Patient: sex M, age 45
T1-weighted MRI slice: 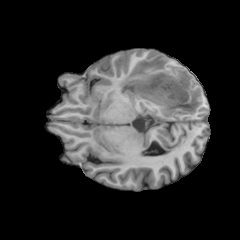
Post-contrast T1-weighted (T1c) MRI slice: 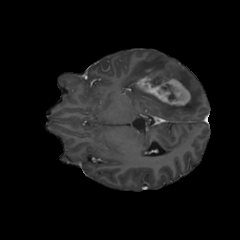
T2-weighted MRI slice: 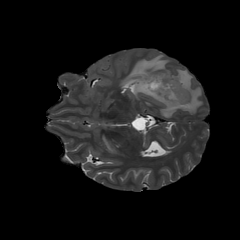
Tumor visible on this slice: yes
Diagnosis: Glioblastoma, IDH-wildtype
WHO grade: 4